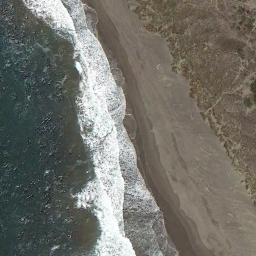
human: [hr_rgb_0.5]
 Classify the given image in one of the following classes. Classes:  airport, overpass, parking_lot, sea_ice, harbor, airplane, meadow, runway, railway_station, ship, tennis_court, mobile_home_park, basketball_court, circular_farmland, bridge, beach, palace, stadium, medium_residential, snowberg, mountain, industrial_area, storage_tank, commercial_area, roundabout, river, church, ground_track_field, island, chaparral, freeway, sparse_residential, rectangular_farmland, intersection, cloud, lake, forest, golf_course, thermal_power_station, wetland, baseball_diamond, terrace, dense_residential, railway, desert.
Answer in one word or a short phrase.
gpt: beach